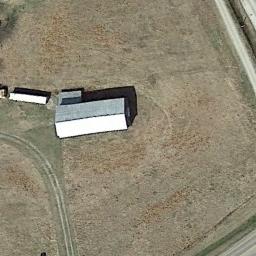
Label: sparse_residential